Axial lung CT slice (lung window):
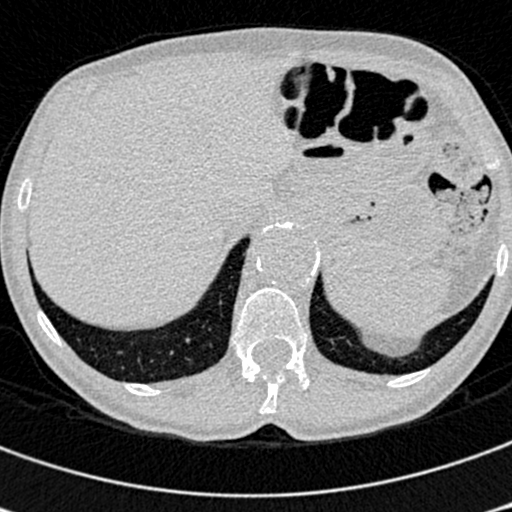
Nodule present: no